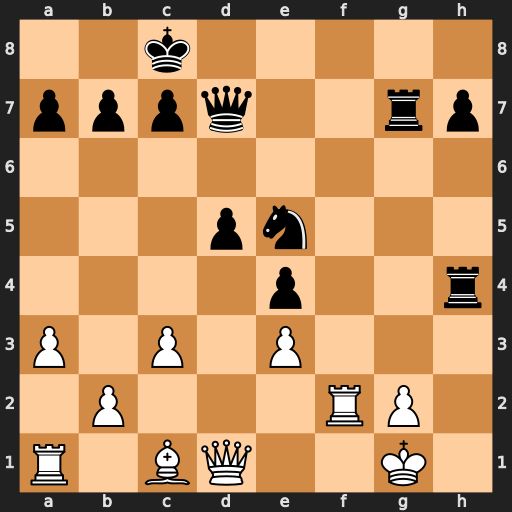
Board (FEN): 2k5/pppq2rp/8/3pn3/4p2r/P1P1P3/1P3RP1/R1BQ2K1
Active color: w
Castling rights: -
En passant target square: -
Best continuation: Rf8+ Qd8 Rxd8+ Kxd8 Qxd5+